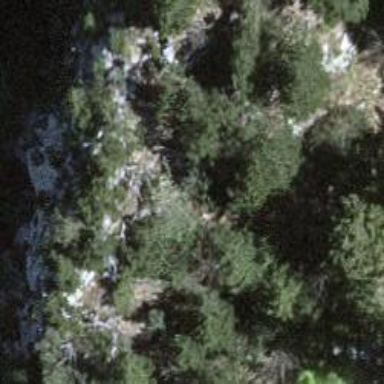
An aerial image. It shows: Cliff in nature.